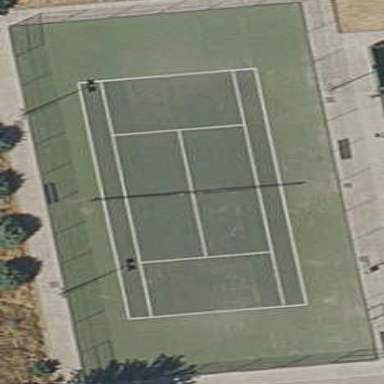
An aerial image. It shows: Tennis court on pitch designated for leisure land.